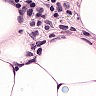
Metastatic tissue present: yes